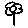
Label: flower